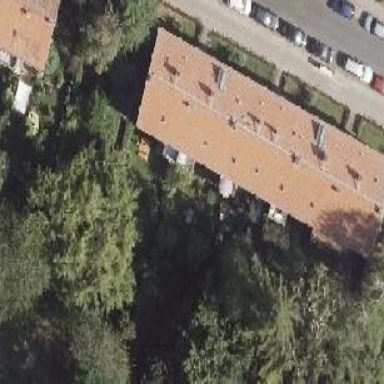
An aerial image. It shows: Gabled roof on building that houses apartments.